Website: macys
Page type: payment
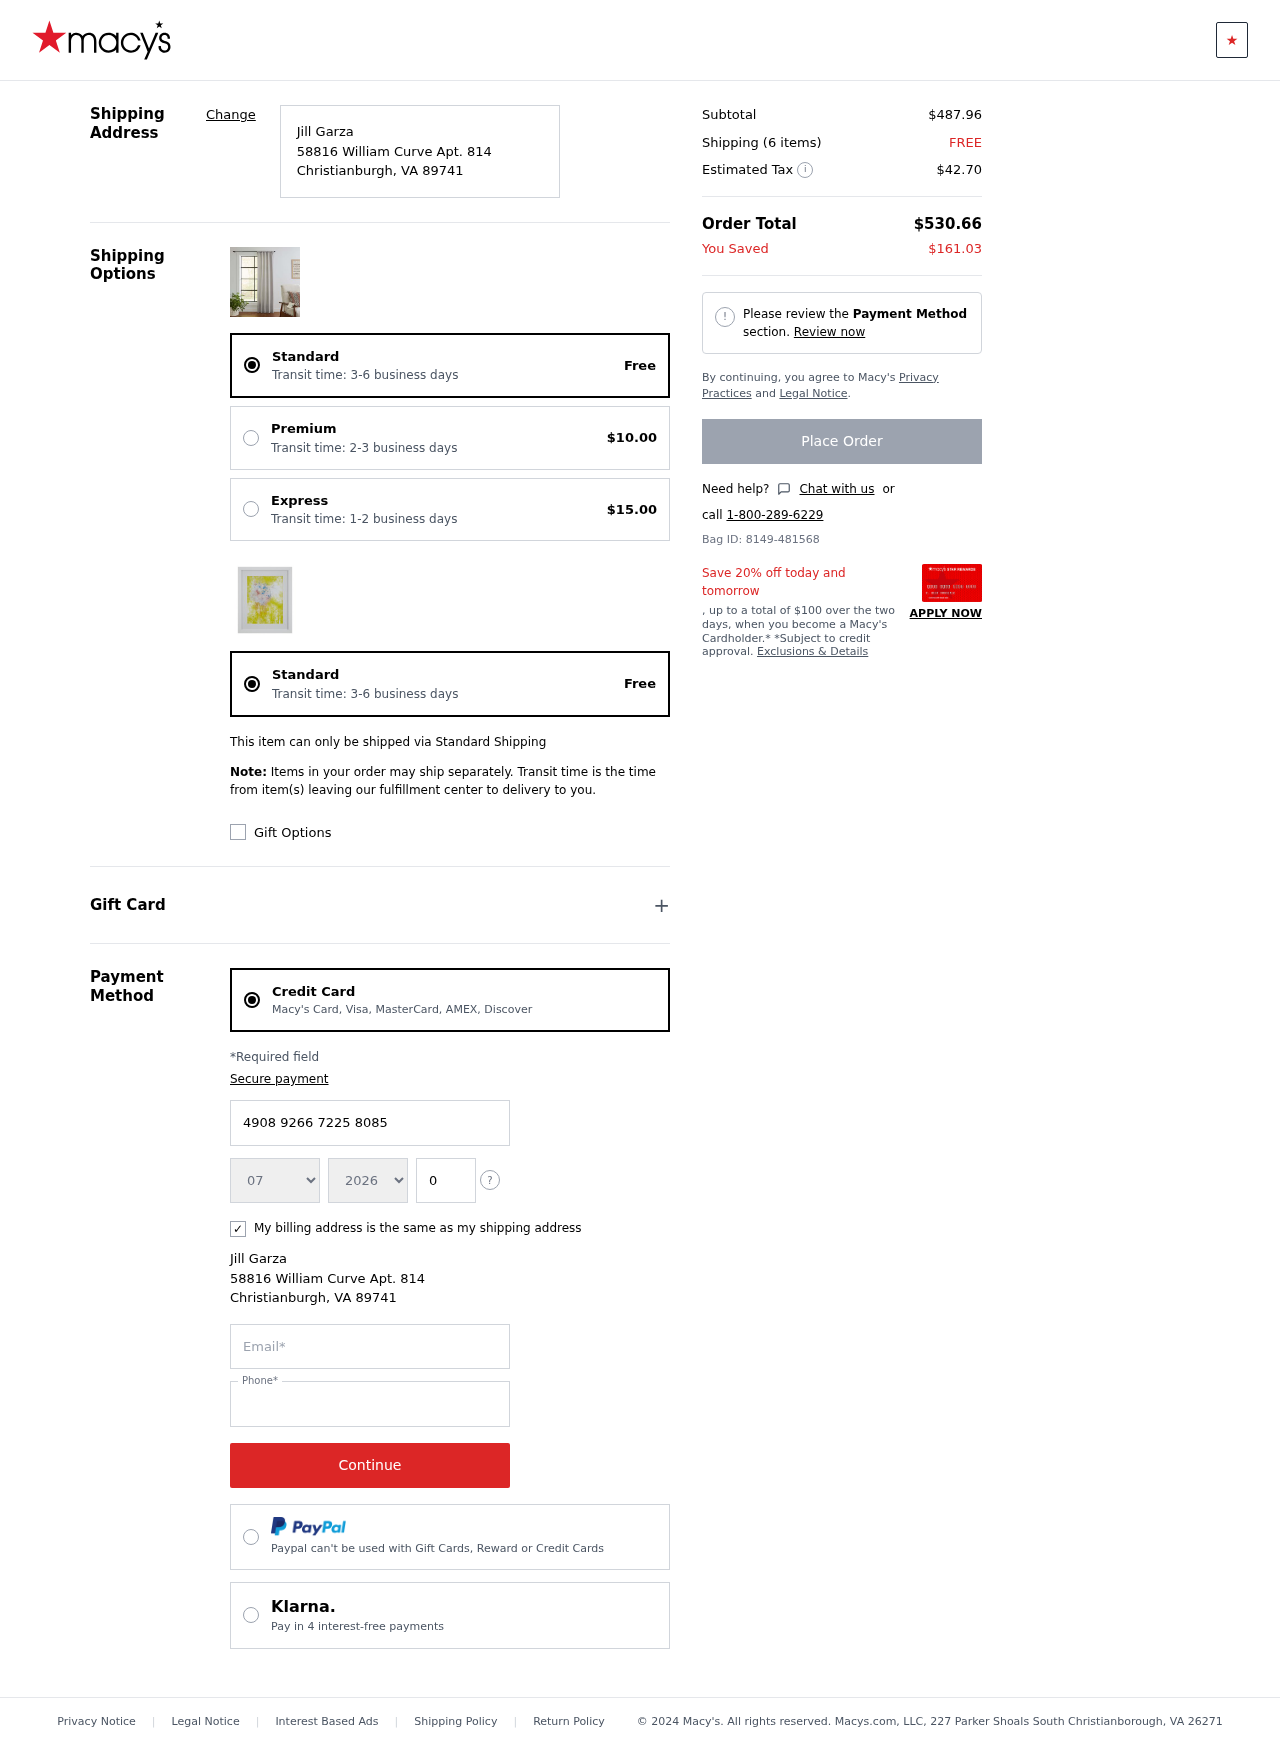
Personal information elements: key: PII_CARD_CVV
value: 036
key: PII_CARD_EXPIRY_MONTH
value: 07
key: PII_CARD_EXPIRY_YEAR
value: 26
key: PII_CARD_NUMBER
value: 4908 9266 7225 8085
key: PII_CITY
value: Christianburgh
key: PII_EMAIL
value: jill_garza@gmail.com
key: PII_FULLNAME
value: Jill Garza
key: PII_PHONE
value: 2117843333
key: PII_POSTCODE
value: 89741
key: PII_STATE_ABBR
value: VA
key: PII_STREET
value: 58816 William Curve Apt. 814
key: PII_FULLNAME2
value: Jill Garza
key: PII_STREET2
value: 58816 William Curve Apt. 814
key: PII_CITY2
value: Christianburgh
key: PII_STATE_ABBR2
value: VA
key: PII_POSTCODE2
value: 89741
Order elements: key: ORDER_DELIVERY_DATE
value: Transit time: 3-6 business days
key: ORDER_SHIPPING_STANDARD
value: Free
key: ORDER_SHIPPING_PREMIUM
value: $10.00
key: ORDER_SHIPPING_EXPRESS
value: $15.00
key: ORDER_DELIVERY_DATE2
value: Transit time: 3-6 business days
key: ORDER_SHIPPING_STANDARD2
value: Free
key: ORDER_SUBTOTAL
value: $487.96
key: ORDER_NUM_ITEMS
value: Shipping (6 items)
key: ORDER_SHIPPING_COST
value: FREE
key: ORDER_TAX
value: $42.70
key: ORDER_TOTAL
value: $530.66
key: ORDER_SAVINGS
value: $161.03
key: ORDER_ID
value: Bag ID: 8149-481568